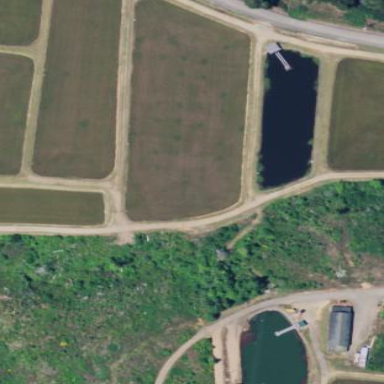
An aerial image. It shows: Farmland with cranberries as the main crop.